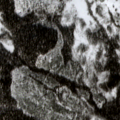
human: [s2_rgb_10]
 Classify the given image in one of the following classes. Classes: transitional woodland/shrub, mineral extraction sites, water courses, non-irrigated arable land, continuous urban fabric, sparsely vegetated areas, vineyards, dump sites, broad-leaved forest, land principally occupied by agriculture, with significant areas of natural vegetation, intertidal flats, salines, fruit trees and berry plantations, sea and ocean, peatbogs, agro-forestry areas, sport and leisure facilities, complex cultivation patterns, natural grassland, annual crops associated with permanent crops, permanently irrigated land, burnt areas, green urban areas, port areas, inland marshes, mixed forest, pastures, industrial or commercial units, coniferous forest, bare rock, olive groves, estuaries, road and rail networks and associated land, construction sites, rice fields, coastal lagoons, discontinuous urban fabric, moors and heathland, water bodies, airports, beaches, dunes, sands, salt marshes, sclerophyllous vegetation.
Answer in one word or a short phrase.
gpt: coniferous forest, transitional woodland/shrub